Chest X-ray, AP view. Patient: 32 years old, sex M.
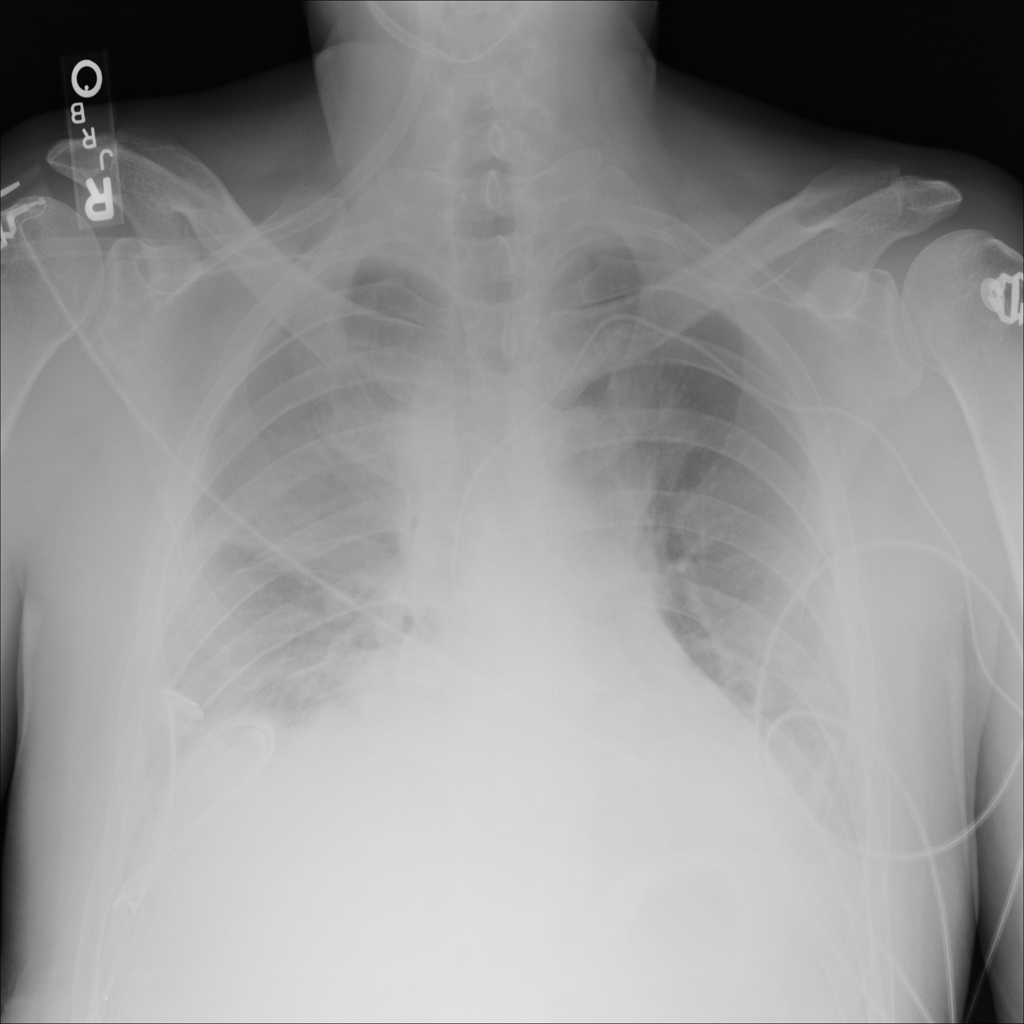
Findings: Effusion